Question: I am required to build a website with a makeshift Cart... I have a select box that shows a product name and 1 box that i want to show the product price (all he information is stored on myPHP)
Is there a way to link/connect the 2 boxes together, so when a user selects the product, the other box will populate with the price? All i can get at the moment is all of the information into the select box....this is doing my tree in.

As you can see the price is in the drop down box but i want it to populate in the box below.
Any help would be appreciated.
the code i am using at the moment is...
'''
$sql="SELECT * FROM tblproducts";
$result=mysql_query($sql);
$rows=mysql_fetch_array($result);
echo "<select name='product'>";
while ($row = mysql_fetch_array($result)) {
echo "<option value='" . $row['productName'] . "'>" . $row['productName'] . " PS" . $row['productPrice'] ."</option>";
}
echo "</select>";
'''
I know i have selected all with dropdown box... and there is nothing that points to the empty text box.. this is because I am unsure how to link / point to it.
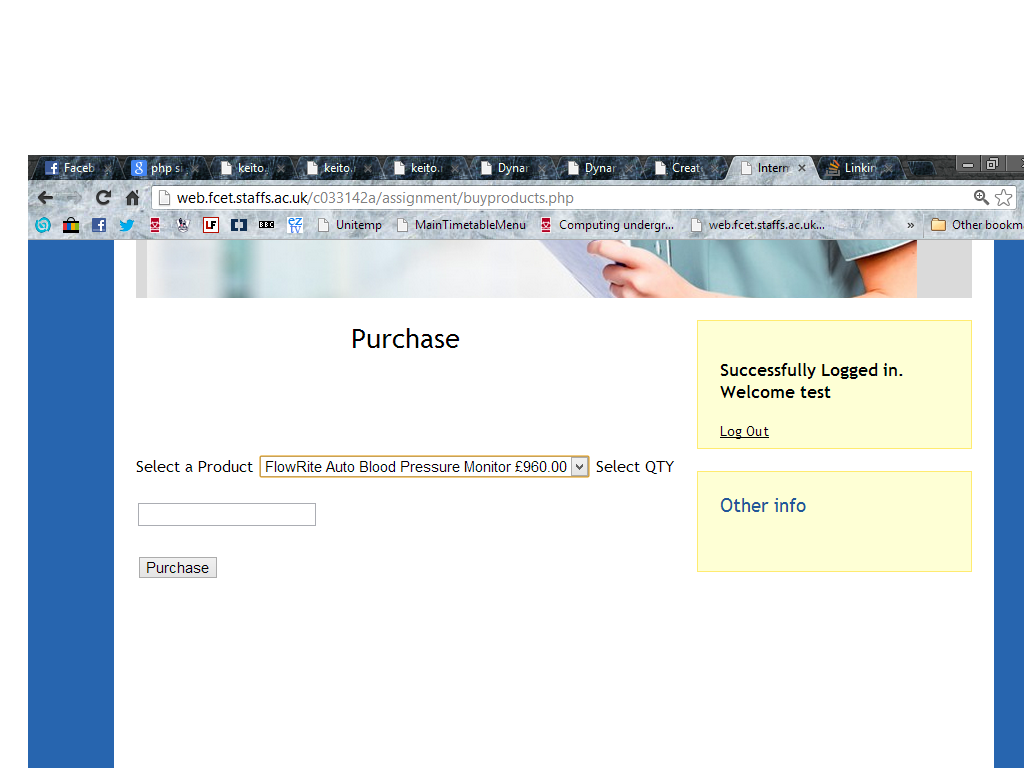
Answer: This can be done using an 'ajax' call:
call a function or file on 'onchange' event of first dropdown. pass the selected value value of first dropdown to that function or file
then in that function or file select options based on that value, and on success populate those options in second dropdown.